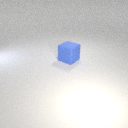
large blue rubber cube